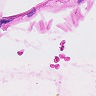
Metastatic tissue present: no